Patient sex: M
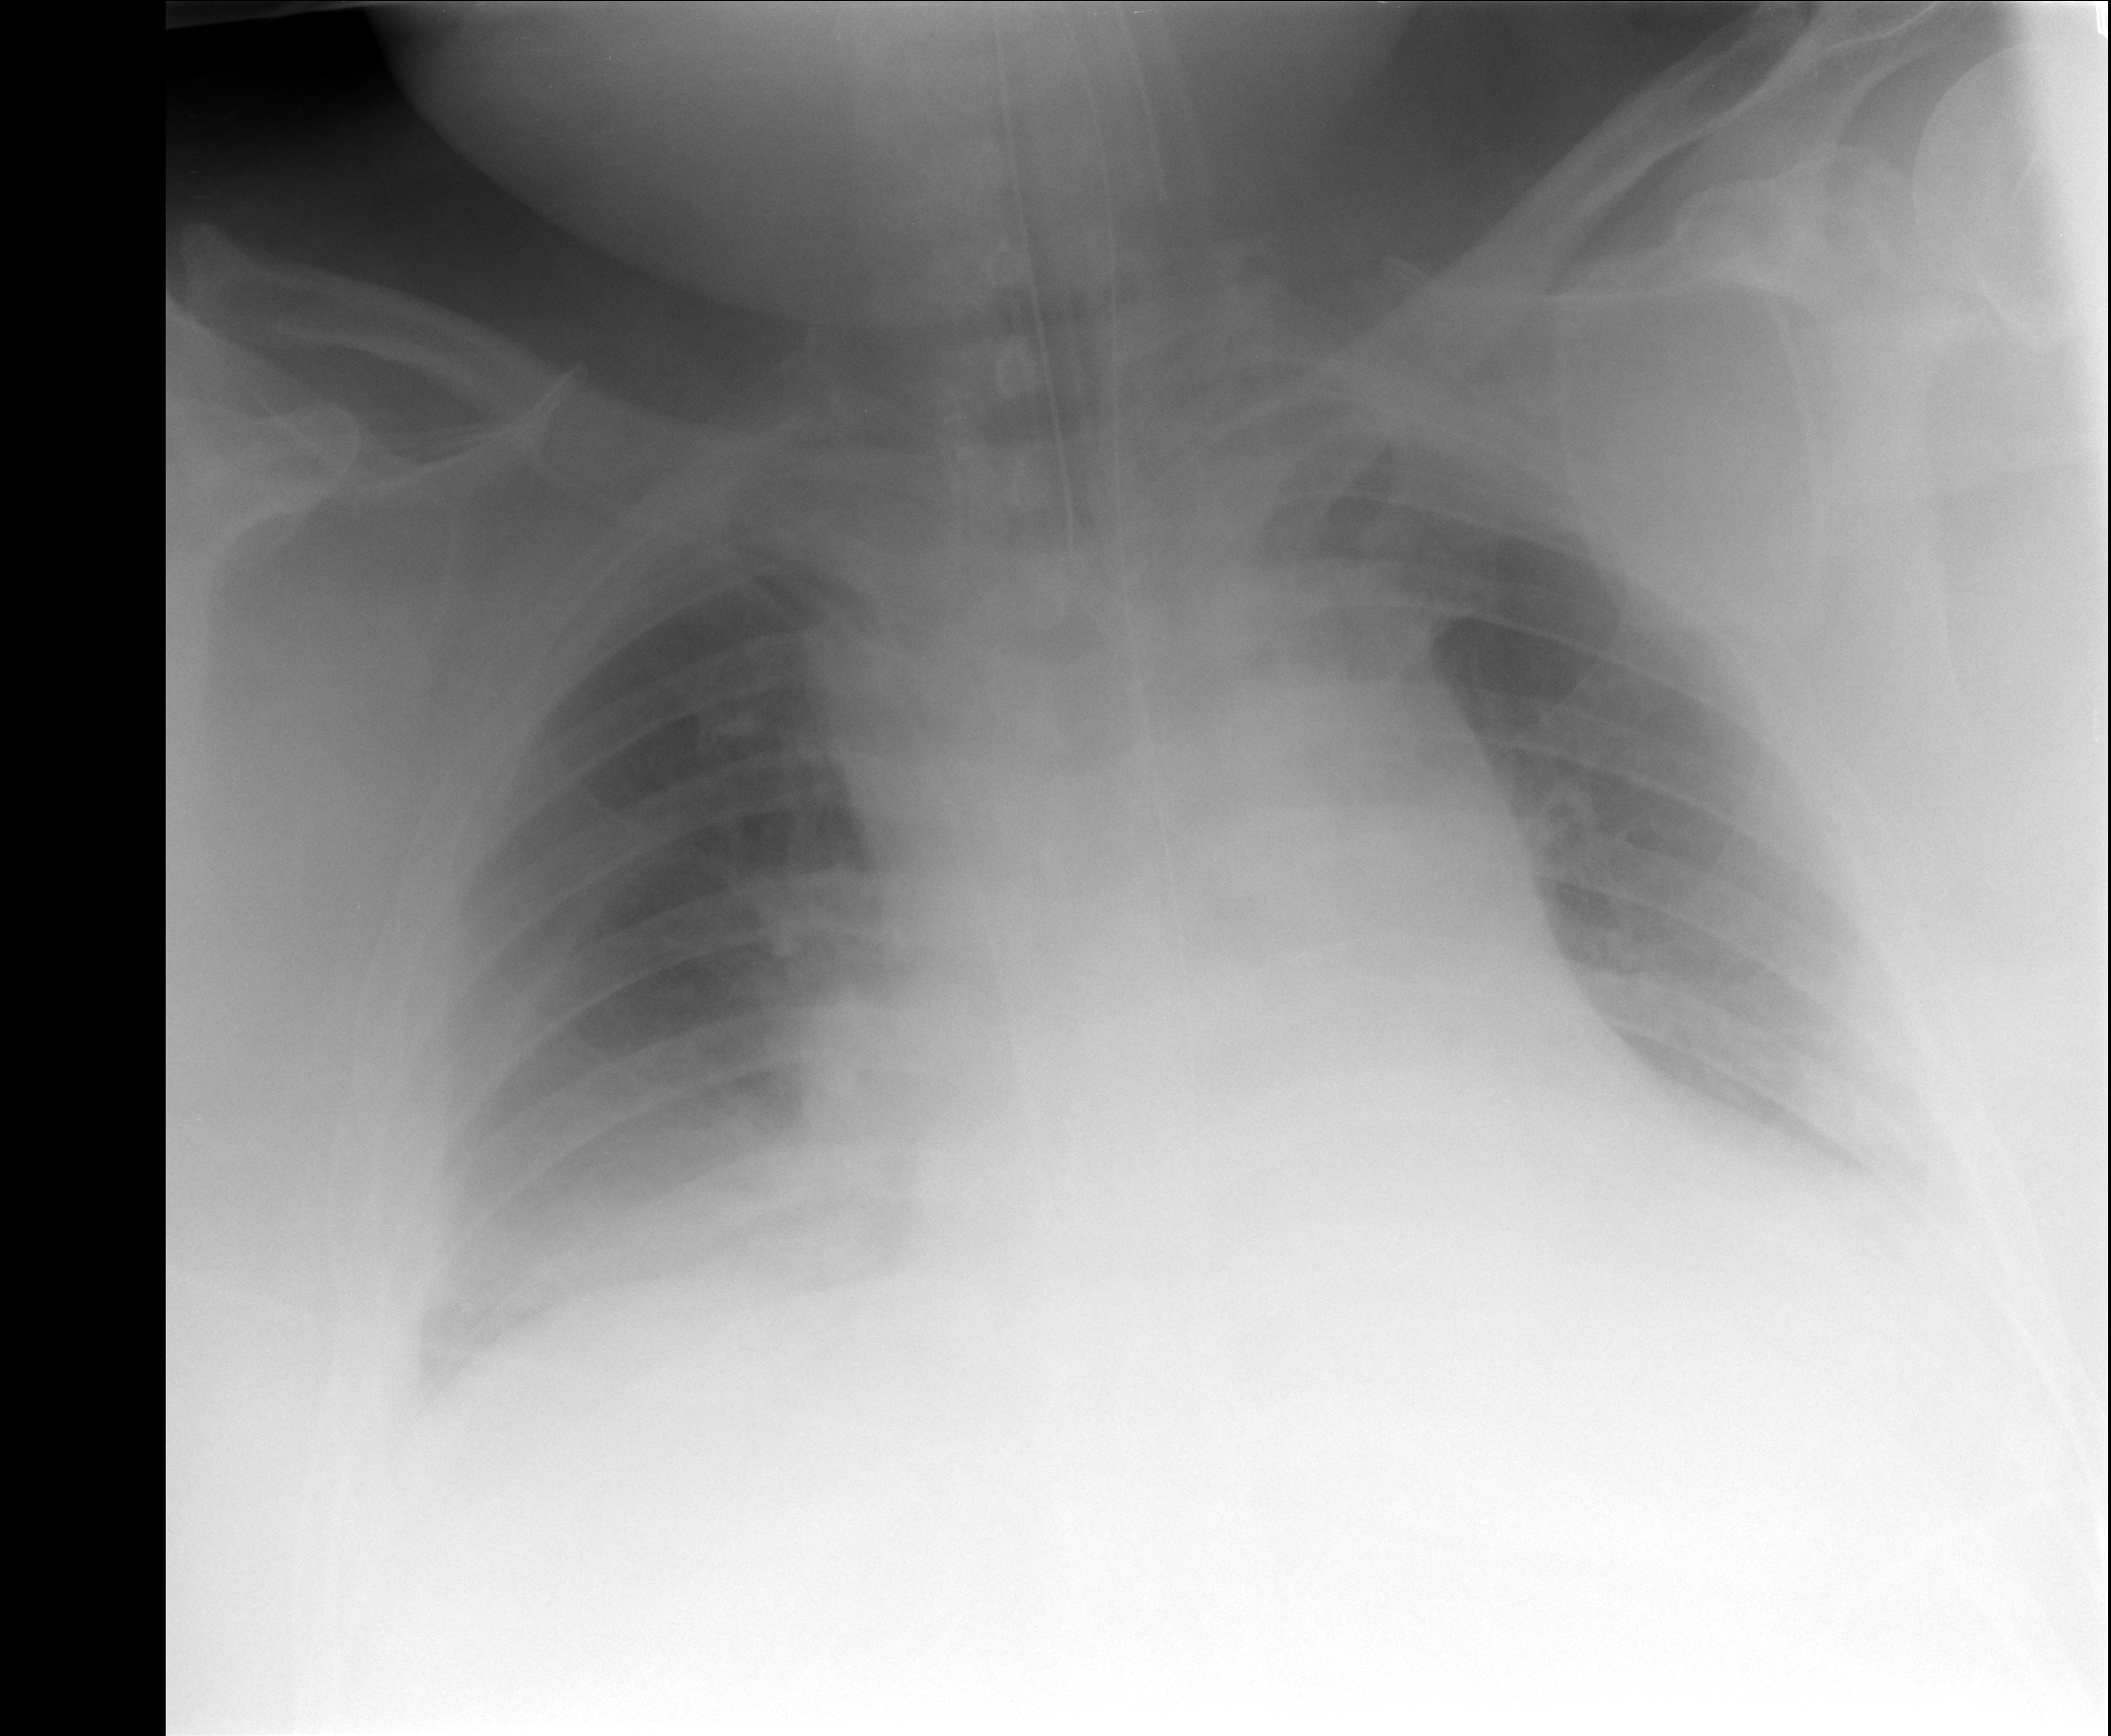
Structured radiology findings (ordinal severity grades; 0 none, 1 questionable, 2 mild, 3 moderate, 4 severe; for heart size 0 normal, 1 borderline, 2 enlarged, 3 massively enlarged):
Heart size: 0
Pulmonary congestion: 0
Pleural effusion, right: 2
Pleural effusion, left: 2
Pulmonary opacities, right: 0
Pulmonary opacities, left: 0
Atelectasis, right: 1
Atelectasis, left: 2